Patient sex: F
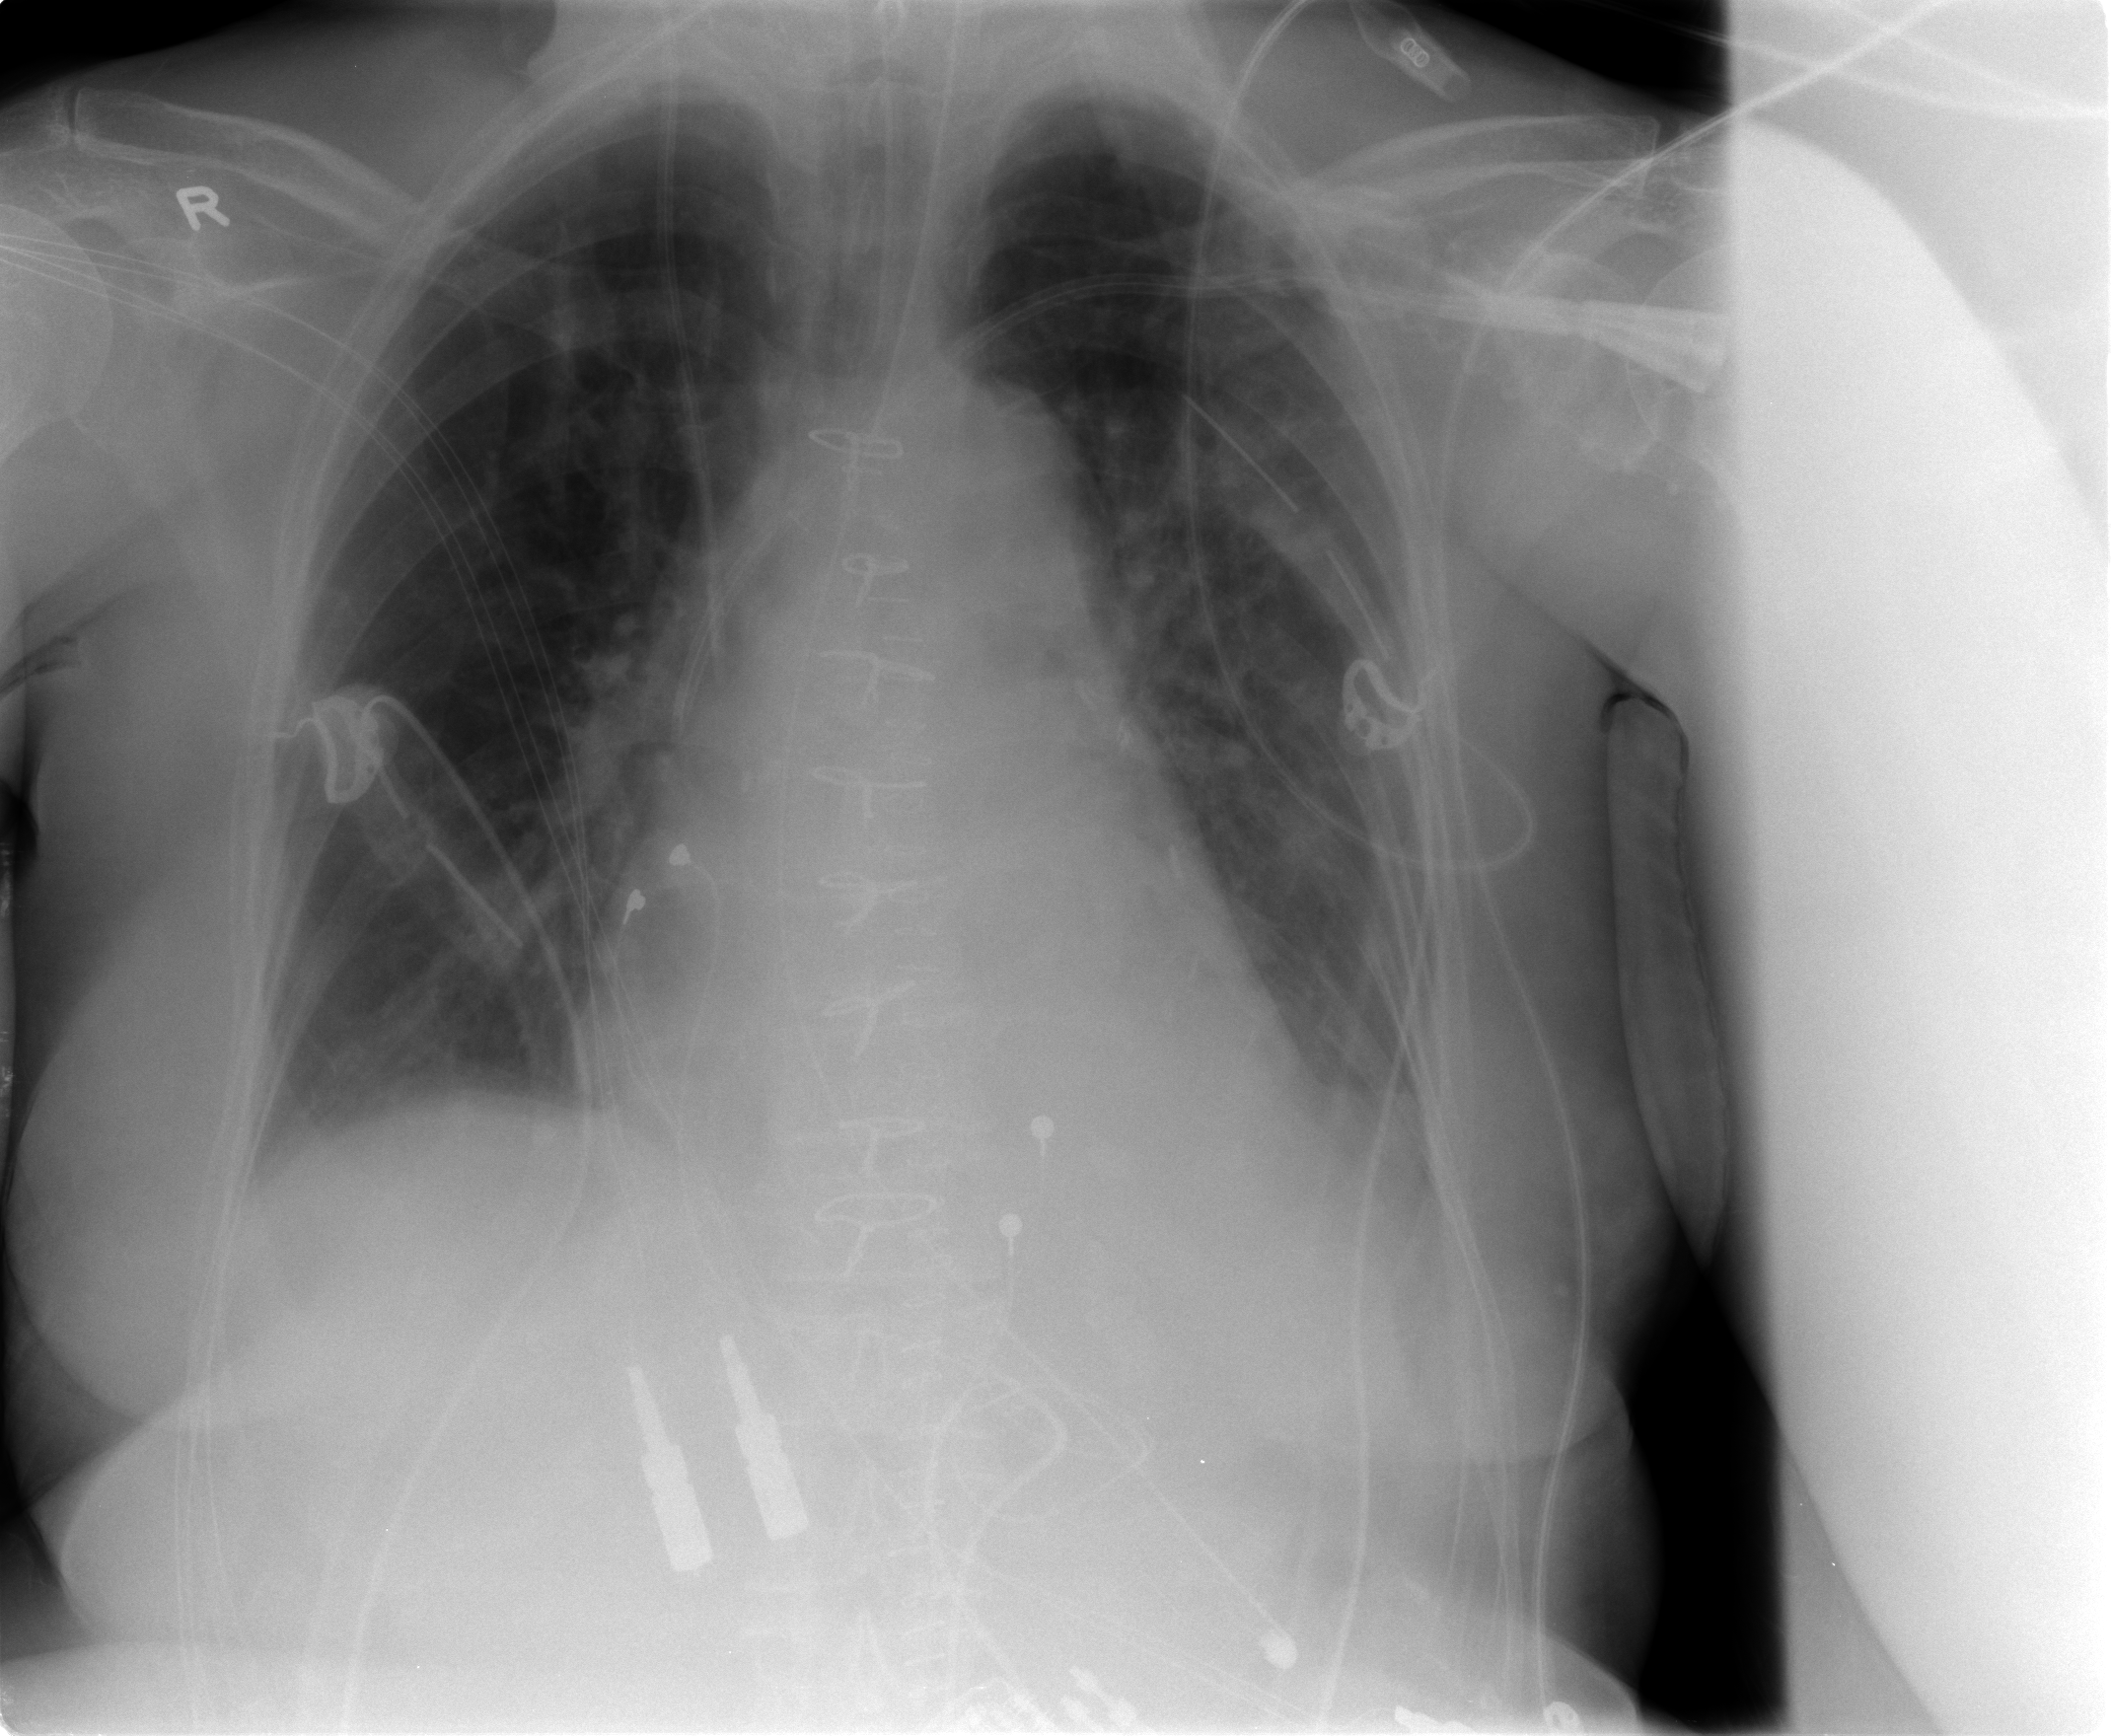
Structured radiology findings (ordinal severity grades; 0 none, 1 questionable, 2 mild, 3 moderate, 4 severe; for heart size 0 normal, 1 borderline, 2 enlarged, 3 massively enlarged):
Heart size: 1
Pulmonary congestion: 2
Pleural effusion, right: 0
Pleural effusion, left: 2
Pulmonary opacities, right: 0
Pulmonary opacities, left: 2
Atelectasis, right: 2
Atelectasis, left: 2